Field crop: maize
Growth stage: 2
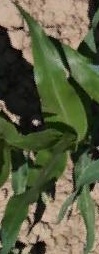
Species: maize